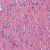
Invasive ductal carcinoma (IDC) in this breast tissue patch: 1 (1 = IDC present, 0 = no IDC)